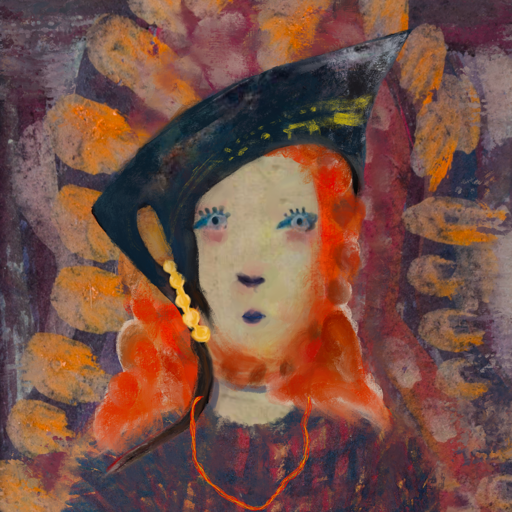
Background: Doll, Head And Neck Front: Hill_Girl, Face Front: Hill_Girl, Bust: In_The_Sun, Hair Front: Rupkatha, Head Accessory: Irani, Second Necklace: Gypsy_Mother_2, Necklace: Blank, Baby: Blank